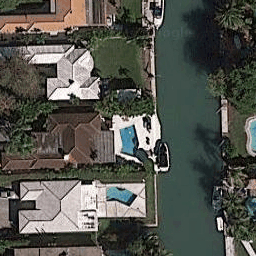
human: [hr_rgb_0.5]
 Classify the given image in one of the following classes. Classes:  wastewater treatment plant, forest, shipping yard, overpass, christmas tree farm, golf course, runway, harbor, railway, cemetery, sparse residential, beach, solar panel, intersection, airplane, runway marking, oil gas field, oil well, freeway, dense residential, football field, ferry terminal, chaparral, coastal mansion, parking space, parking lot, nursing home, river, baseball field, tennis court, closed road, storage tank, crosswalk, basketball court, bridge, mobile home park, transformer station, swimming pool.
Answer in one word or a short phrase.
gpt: coastal mansion